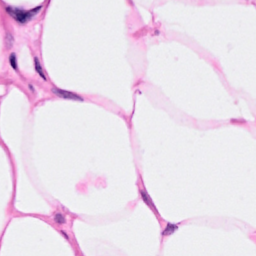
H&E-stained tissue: Breast